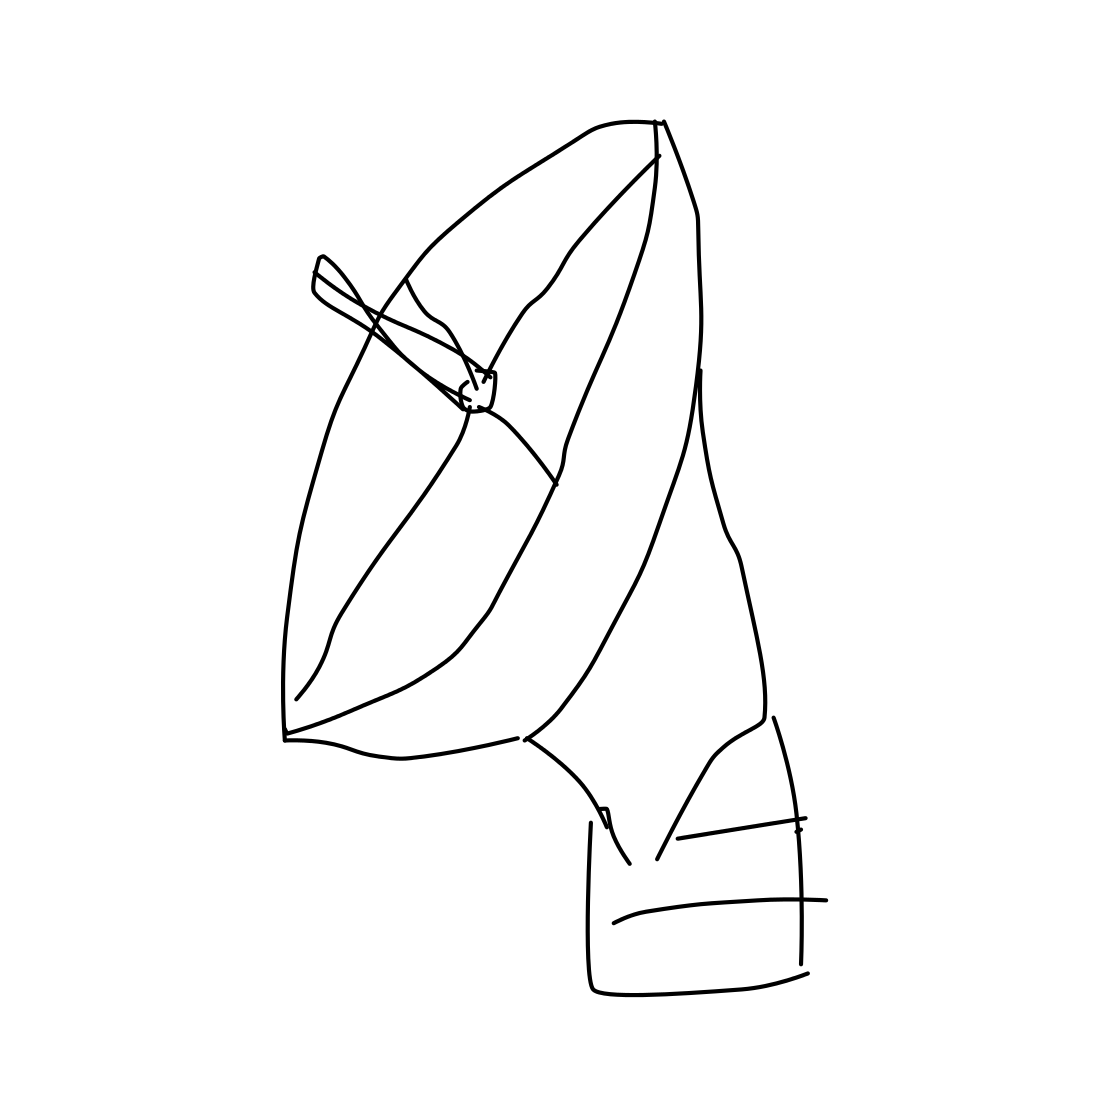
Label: satellite dish